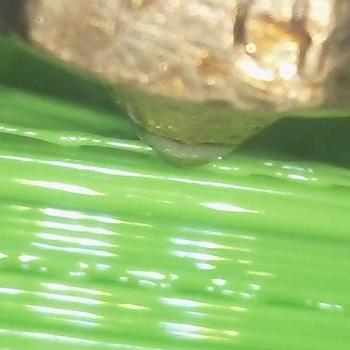
Flow rate: 33%